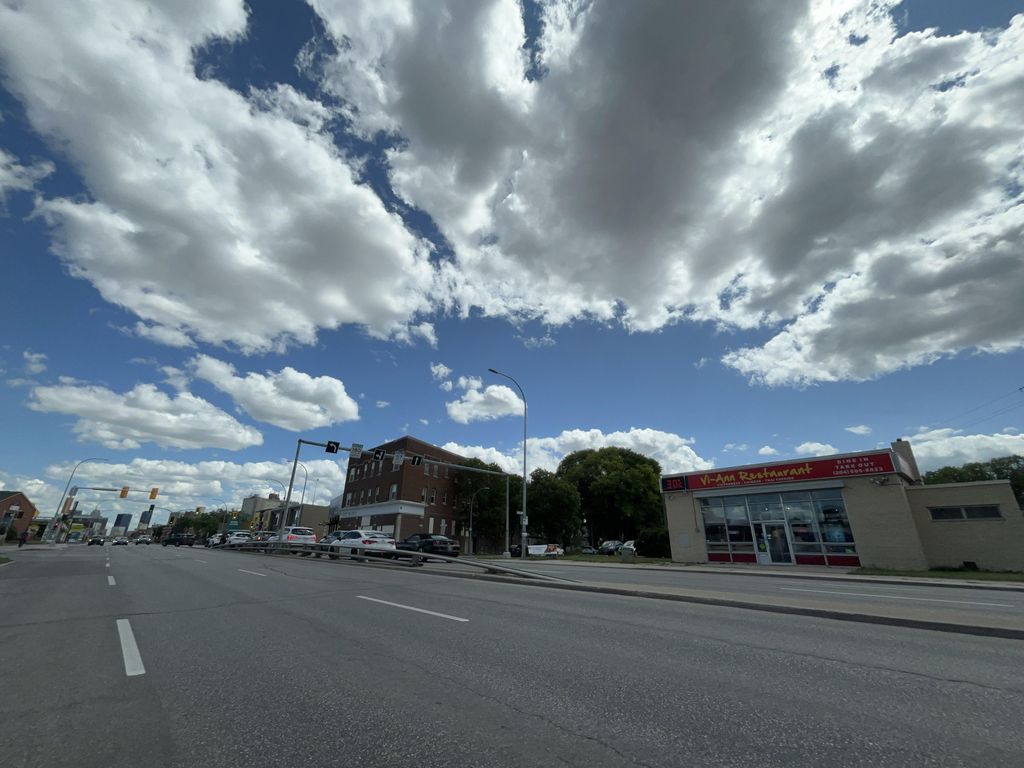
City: winnipeg